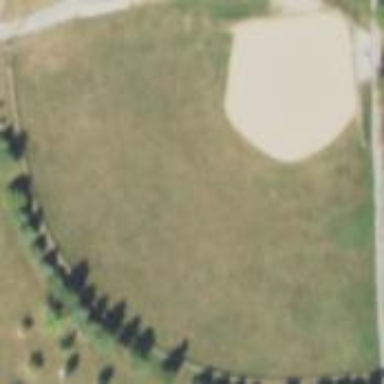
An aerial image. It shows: Softball pitch used for baseball games.